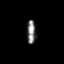
Tissue: skin
Cell type: Epithelial cells
Senescence score: 0.2435
Nuclear area (px): 222
Mean DAPI intensity: 118.572